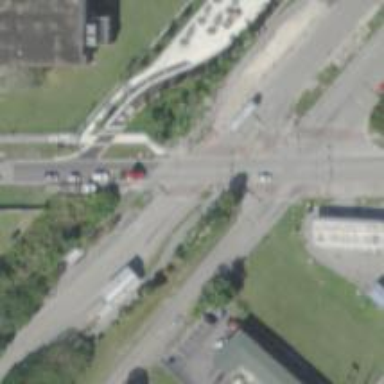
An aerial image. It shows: Marked crossing on asphalt cycleway.